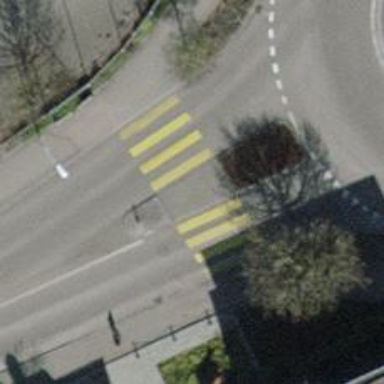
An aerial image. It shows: Zebra crossing on the road.